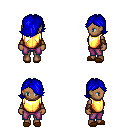
a pixel art fantasy rpg character, female body template, human, dark skin, gold chest armor, magenta pants, blue swoop hairstyle, leather bracers, brown slippers, four views (front, back, left, right), 2x2 character sprite sheet, small pixel art, hard edges, no anti-aliasing